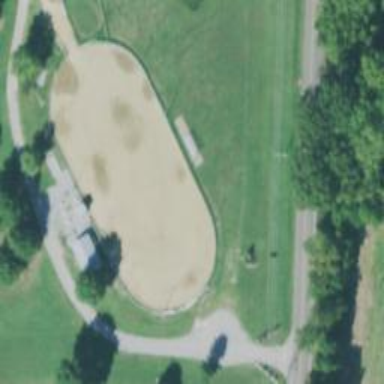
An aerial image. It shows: Horse racing track for leisure and sports.